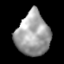
Tissue: lung
Cell type: Epithelial cells
Senescence score: 0.2112
Nuclear area (px): 1421
Mean DAPI intensity: 159.386